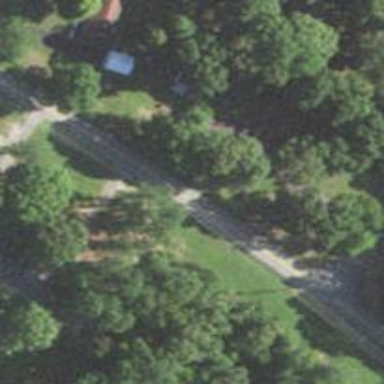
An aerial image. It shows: Secondary road.